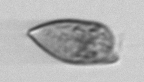
Label: Prorocentrum_dentatum